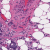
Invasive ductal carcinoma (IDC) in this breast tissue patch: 1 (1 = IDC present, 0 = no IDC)